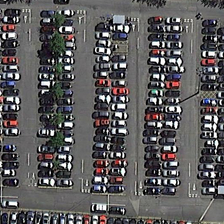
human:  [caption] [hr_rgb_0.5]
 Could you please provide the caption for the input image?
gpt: many cars in different colors are orderly in a parking lot near several green trees .

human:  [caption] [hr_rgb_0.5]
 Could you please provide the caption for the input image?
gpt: many cars in different colors are orderly in a parking lot near several green trees .

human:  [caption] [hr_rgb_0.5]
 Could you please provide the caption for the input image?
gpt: many cars in different colors are orderly in a parking lot near several green trees .

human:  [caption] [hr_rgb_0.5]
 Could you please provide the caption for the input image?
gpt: many cars in different colors are orderly in a parking lot near several green trees .

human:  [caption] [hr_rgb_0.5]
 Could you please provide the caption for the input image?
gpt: many cars in different colors are orderly in a parking lot near several green trees .